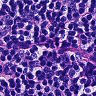
Metastatic tissue present: no